Question: I have grass models textured by PNG pictures. And i get white background color instead of black, which I want to. Why it is so and what should i do to fix that? I am using and

Texture loader code:
'''
public int loadTexture(String fileName) {
ByteBuffer buf = null;
int tWidth = 0;
int tHeight = 0;
try {
// Open the PNG file as an InputStream
InputStream in = new FileInputStream("res/" + fileName + ".png");
// Link the PNG decoder to this stream
PNGDecoder decoder = new PNGDecoder(in);
// Get the width and height of the texture
tWidth = decoder.getWidth();
tHeight = decoder.getHeight();
// Decode the PNG file in a ByteBuffer
buf = ByteBuffer.allocateDirect(
4 * decoder.getWidth() * decoder.getHeight());
decoder.decode(buf, decoder.getWidth() * 4, Format.RGBA);
buf.flip();
in.close();
} catch (IOException e) {
e.printStackTrace();
System.exit(-1);
}
// Create a new texture object in memory and bind it
int textureId = GL11.glGenTextures();
GL13.glActiveTexture(textureId);
GL11.glBindTexture(GL11.GL_TEXTURE_2D, textureId);
// All RGB bytes are aligned to each other and each component is 1 byte
GL11.glPixelStorei(GL11.GL_UNPACK_ALIGNMENT, 1);
// Upload the texture data and generate mip maps (for scaling)
GL11.glTexImage2D(GL11.GL_TEXTURE_2D, 0, GL11.GL_RGB, tWidth, tHeight, 0,
GL11.GL_RGBA, GL11.GL_UNSIGNED_BYTE, buf);
GL30.glGenerateMipmap(GL11.GL_TEXTURE_2D);
// Setup the ST coordinate system
GL11.glTexParameteri(GL11.GL_TEXTURE_2D, GL11.GL_TEXTURE_WRAP_S, GL11.GL_REPEAT);
GL11.glTexParameteri(GL11.GL_TEXTURE_2D, GL11.GL_TEXTURE_WRAP_T, GL11.GL_REPEAT);
// Setup what to do when the texture has to be scaled
GL11.glTexParameteri(GL11.GL_TEXTURE_2D, GL11.GL_TEXTURE_MAG_FILTER,
GL11.GL_NEAREST);
GL11.glTexParameteri(GL11.GL_TEXTURE_2D, GL11.GL_TEXTURE_MIN_FILTER,
GL11.GL_LINEAR_MIPMAP_LINEAR);
return textureId;
}
'''
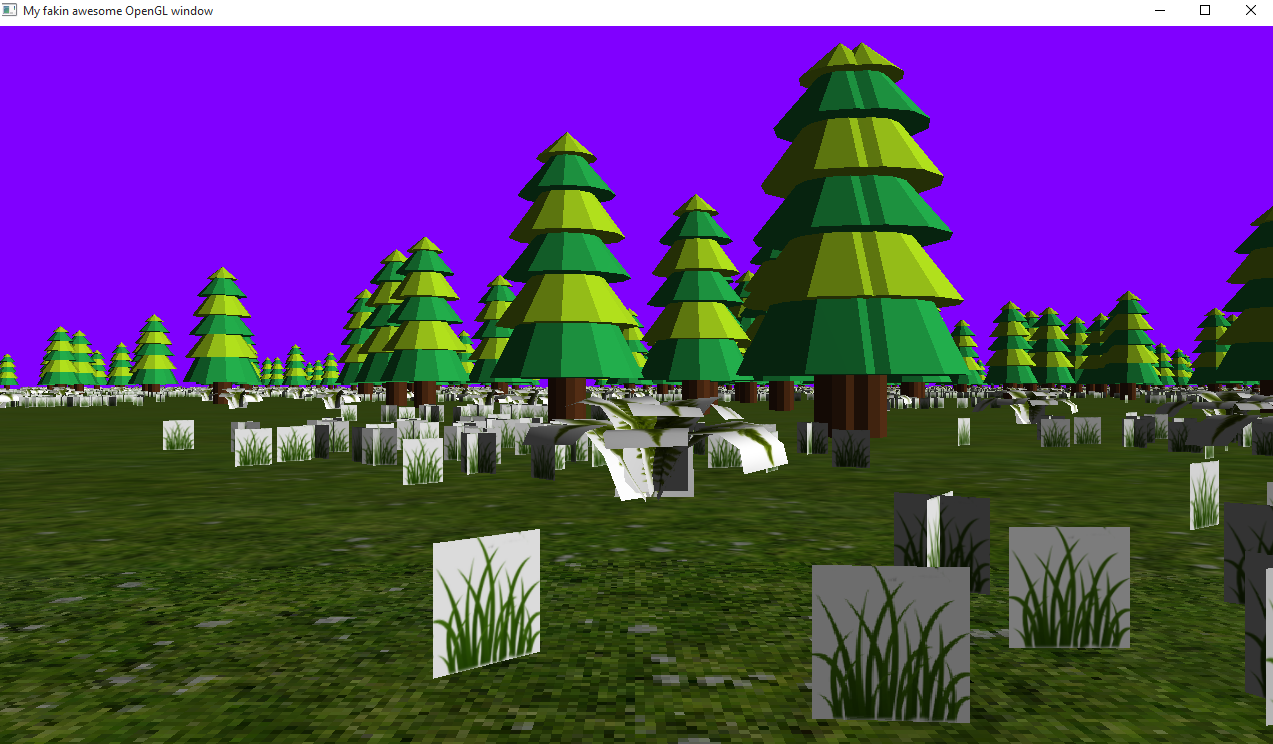
Answer: If you want transparent textures to look transparent, you have to enable blending first. Put the following somewhere in your OpenGL initialization code.
'''
glEnable(GL_BLEND);
glBlendFunc(GL_SRC_ALPHA, GL_ONE_MINUS_SRC_ALPHA);
'''
---
You are also internally storing your texture in RGB instead of RGBA format.
'''
GL11.glTexImage2D(GL11.GL_TEXTURE_2D, 0, GL11.GL_RGB, tWidth, tHeight, 0,
GL11.GL_RGBA, GL11.GL_UNSIGNED_BYTE, buf);
'''
should become
'''
GL11.glTexImage2D(GL11.GL_TEXTURE_2D, 0, GL11.GL_RGBA8, tWidth, tHeight, 0,
GL11.GL_RGBA, GL11.GL_UNSIGNED_BYTE, buf);
'''